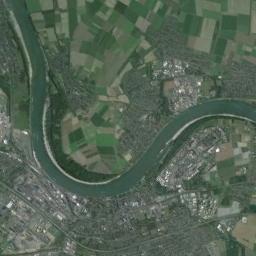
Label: river